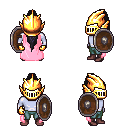
a pixel art fantasy rpg character, male body template, dark elf, purple skin, pink cape, teal pants, raven extra-long topknot hairstyle, gold helm, gold gloves, maroon shoes, shield, four views (front, back, left, right), 2x2 character sprite sheet, small pixel art, hard edges, no anti-aliasing